Question: I'm trying to mark a model that is moving in 3D on my 2D screen, I have position of both objects in 3D and they only move along the x and z axis so Y isn't an issue here.
Since I can't explain this that well I drew 3 pictures.
The one in the top right is the information I have, the middle left is an example of what they would look like looking down on the x z axis and the bottom one is what I'm trying to accomplish, putting some indicator around the position of the players.

If anyone knows the formulas for doing this or links to an example, that'd be great. Thanks :)
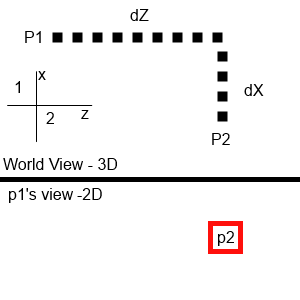
Answer: Turns out it is a lot easier than you'd think. All you have to do is 'Camera.project(Vector3)' and that returns a vector3 you can get the x and y from.